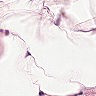
Metastatic tissue present: no